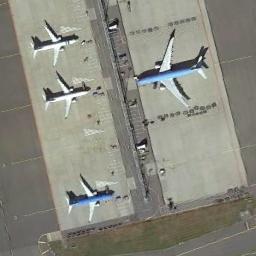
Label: airplane